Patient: sex M, age 75
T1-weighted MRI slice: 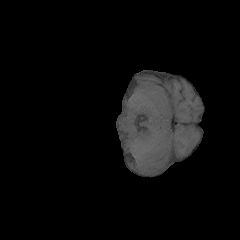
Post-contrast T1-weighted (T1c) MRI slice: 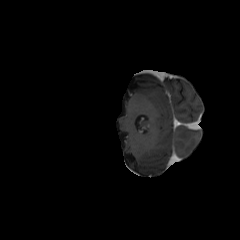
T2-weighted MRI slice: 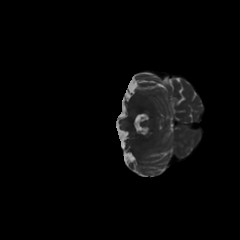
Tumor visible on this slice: no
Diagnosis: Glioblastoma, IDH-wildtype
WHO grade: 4